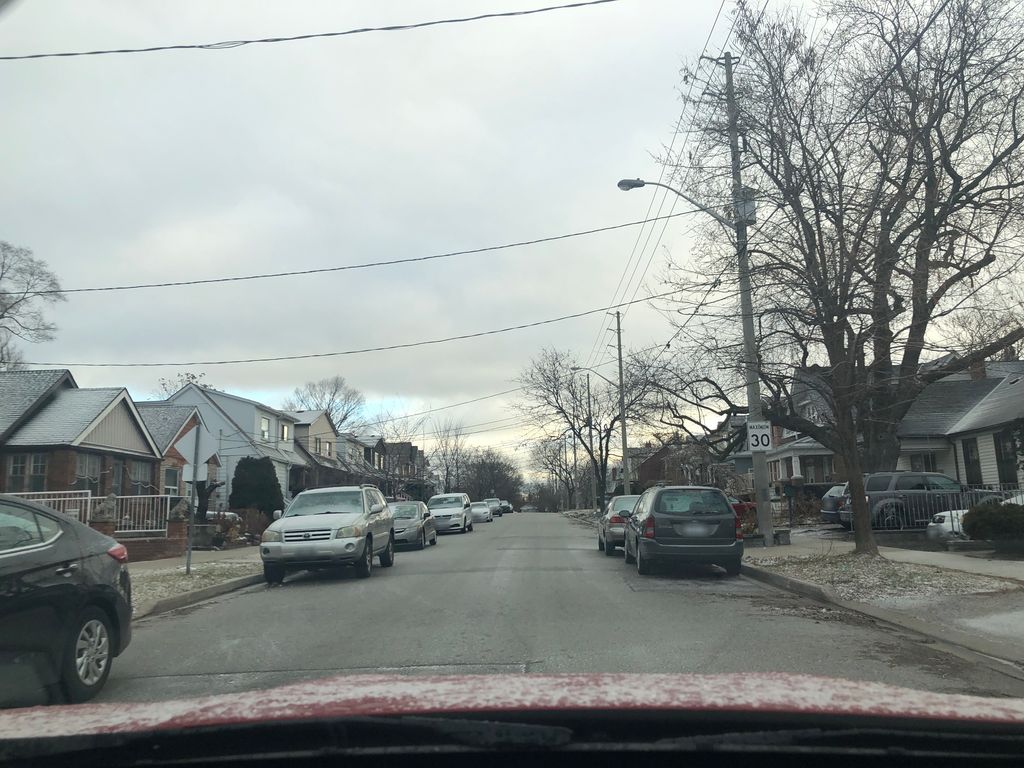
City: toronto